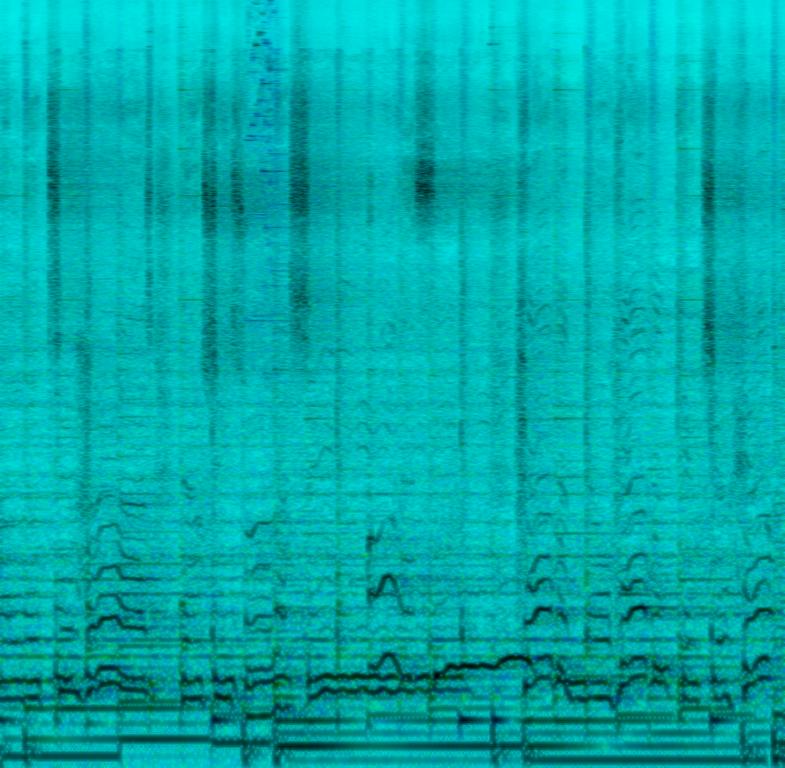
This song is a romantic duet.the tempo is medium with a soft keyboard harmony, steady drumming, violin harmony, chimes, Cajun beat, bongos rhythm, steady bass line and acoustic guitar .the song is a proposal song.it is romantic, emotional, passionate, soft, ambient, mellifluous and dulcet. This song is a Soft Pop song.